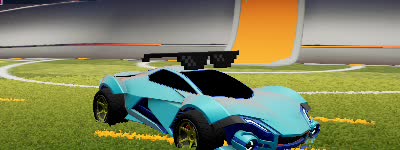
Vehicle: werewolf